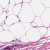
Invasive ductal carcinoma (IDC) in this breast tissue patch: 0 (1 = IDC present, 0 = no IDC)